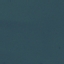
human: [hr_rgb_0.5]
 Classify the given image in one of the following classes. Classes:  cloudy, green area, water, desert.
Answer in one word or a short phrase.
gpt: water